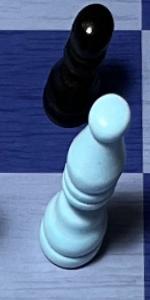
Label: Bishop_White